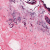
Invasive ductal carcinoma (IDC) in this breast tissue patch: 0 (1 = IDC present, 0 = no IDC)